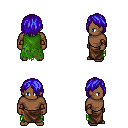
a pixel art fantasy rpg character, male body template, human, dark skin, green tattered cape, robe skirt, blue bangs hairstyle, leather bracers, four views (front, back, left, right), 2x2 character sprite sheet, small pixel art, hard edges, no anti-aliasing